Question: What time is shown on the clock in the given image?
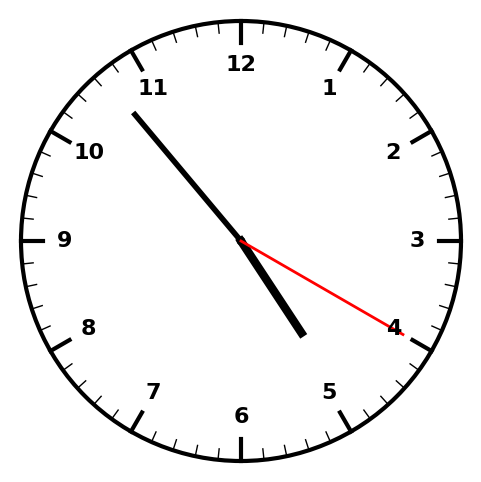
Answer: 04:53:20